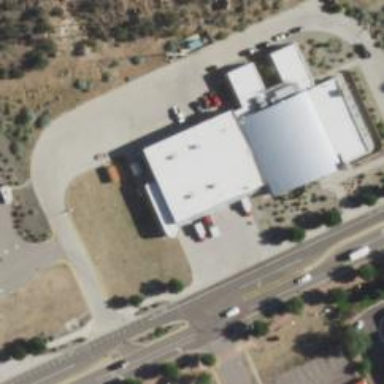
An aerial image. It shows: Fire station building.